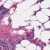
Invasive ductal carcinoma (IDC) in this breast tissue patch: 1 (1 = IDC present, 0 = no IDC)